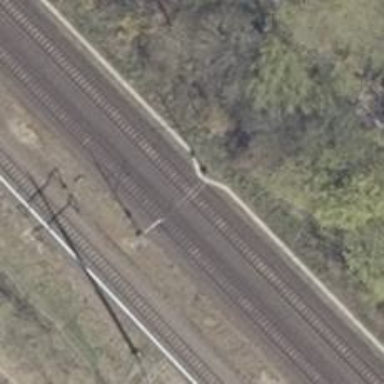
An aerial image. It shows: Milestone along the railway with catenary mast.